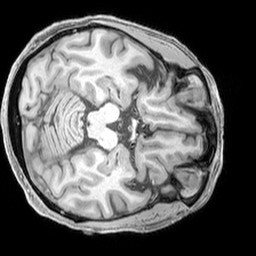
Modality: T1w
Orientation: axial
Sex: female
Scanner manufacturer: siemens
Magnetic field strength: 3 T
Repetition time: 2.3 s
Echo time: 0.00226 s